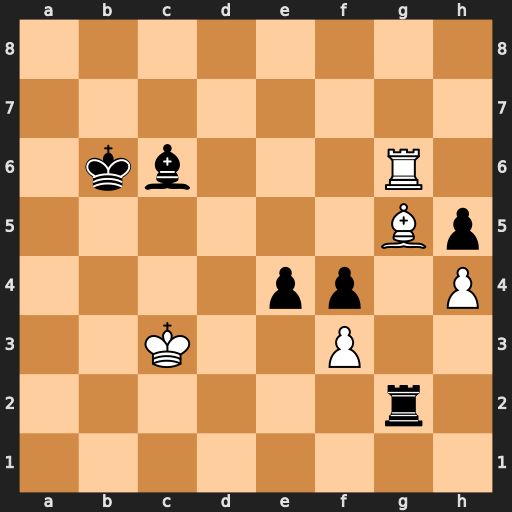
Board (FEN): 8/8/1kb3R1/6Bp/4pp1P/2K2P2/6r1/8
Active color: w
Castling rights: -
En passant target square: -
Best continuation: Bd8+ Kb7 Rxg2